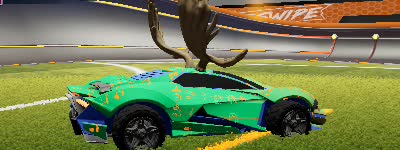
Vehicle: werewolf